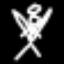
Label: angel